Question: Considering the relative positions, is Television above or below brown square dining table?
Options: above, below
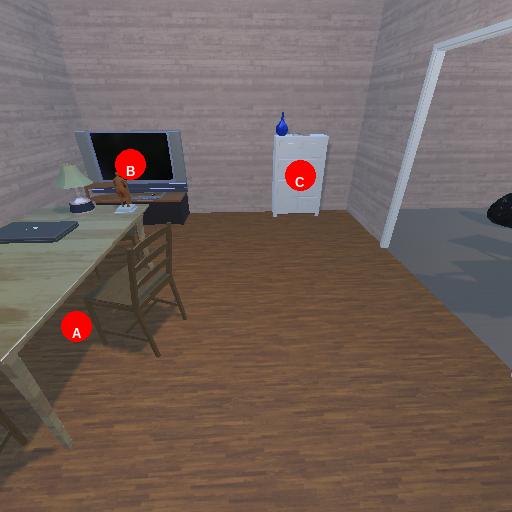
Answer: above